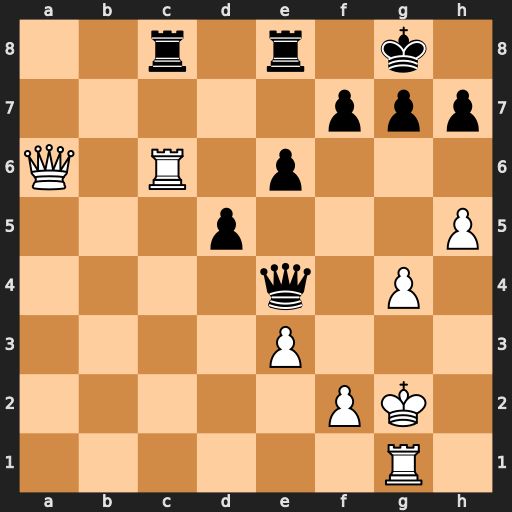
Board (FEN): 2r1r1k1/5ppp/Q1R1p3/3p3P/4q1P1/4P3/5PK1/6R1
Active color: w
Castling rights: -
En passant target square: -
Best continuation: f3 Qc2+ Rxc2